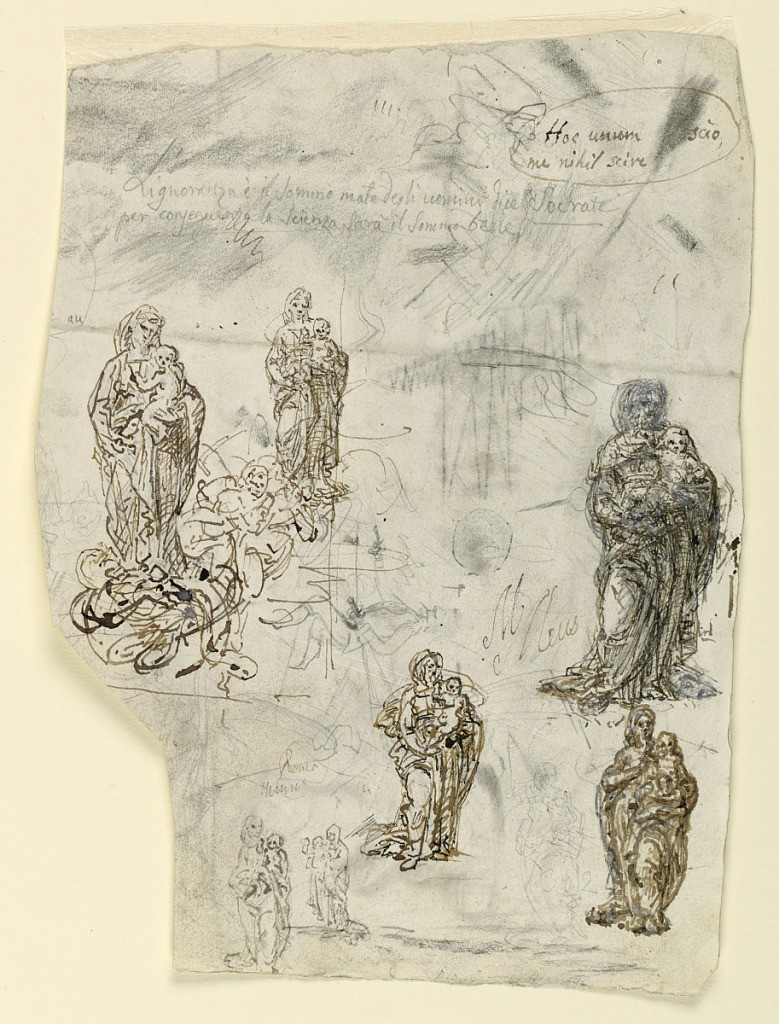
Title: Sketches, Virgin and Child
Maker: Fortunato Duranti, Italian, 1787 - 1863
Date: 1820–1850
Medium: Pen and ink, graphite on paper
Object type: Drawing
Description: Various sketches depicting the Virgin and Child.